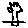
Label: tree